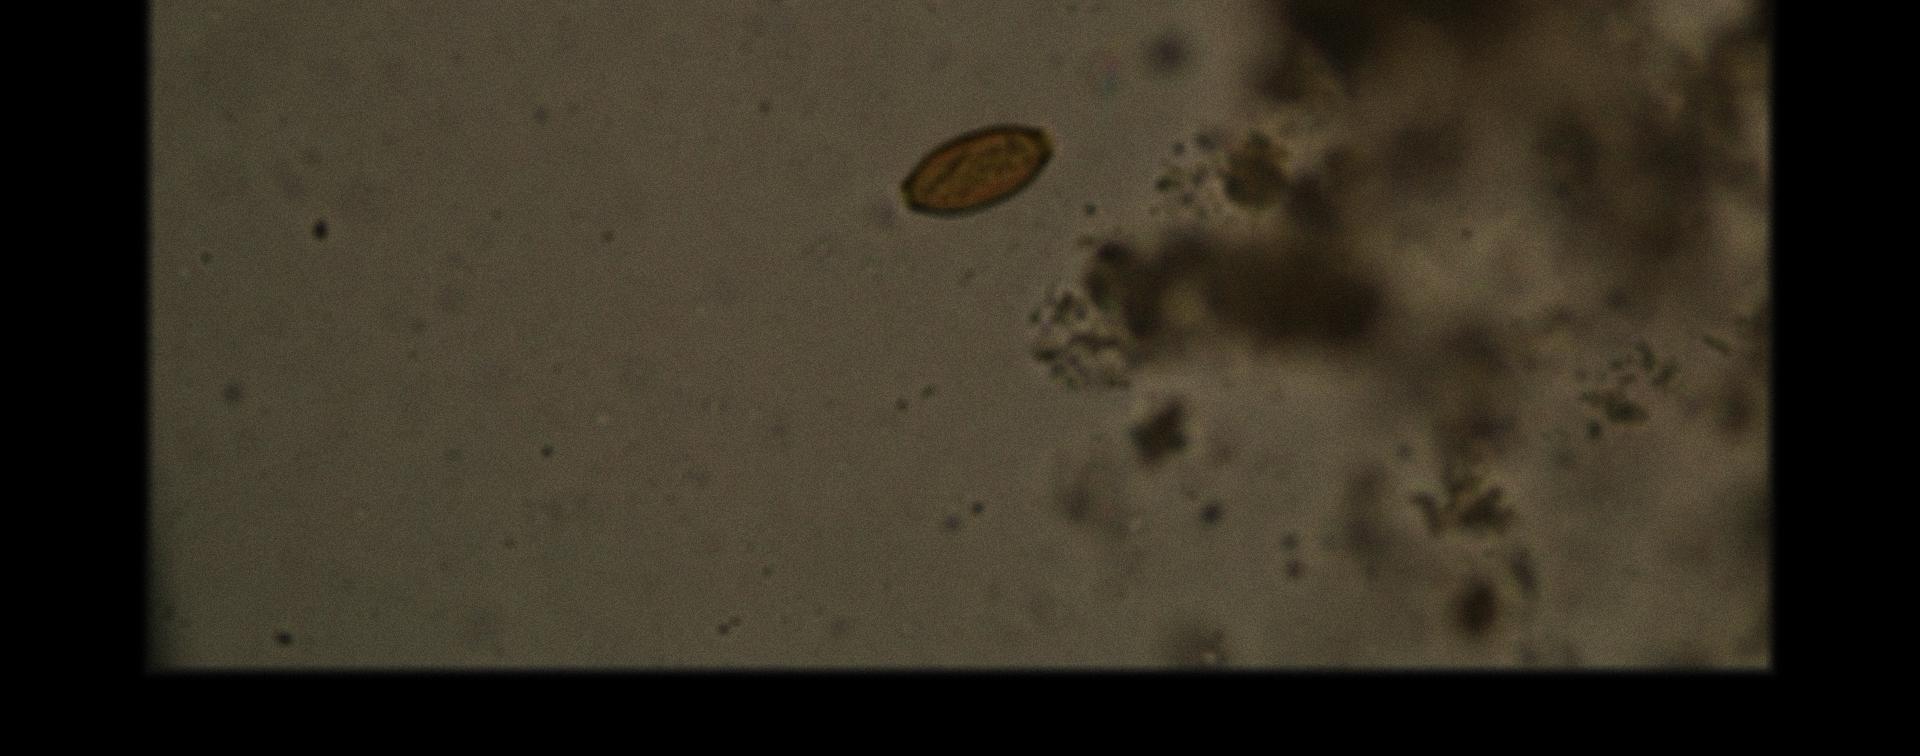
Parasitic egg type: Trichuris trichiura